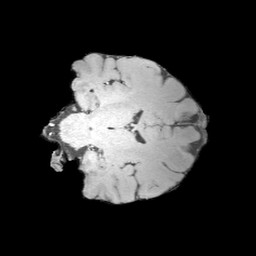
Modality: MP2RAGE
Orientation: coronal